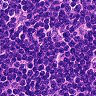
Metastatic tissue present: no